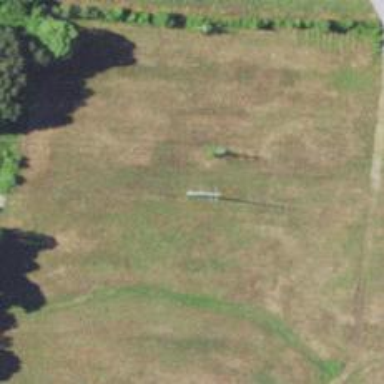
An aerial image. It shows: Power pole.